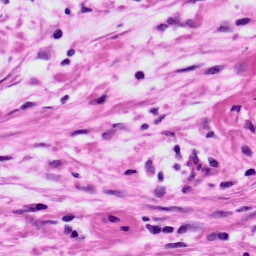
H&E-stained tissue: Ovarian